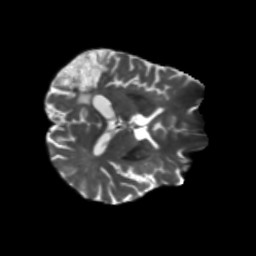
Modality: T2w
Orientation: axial
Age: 68
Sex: male
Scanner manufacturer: siemens
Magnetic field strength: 3 T
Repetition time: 5.47 s
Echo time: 0.0854 s